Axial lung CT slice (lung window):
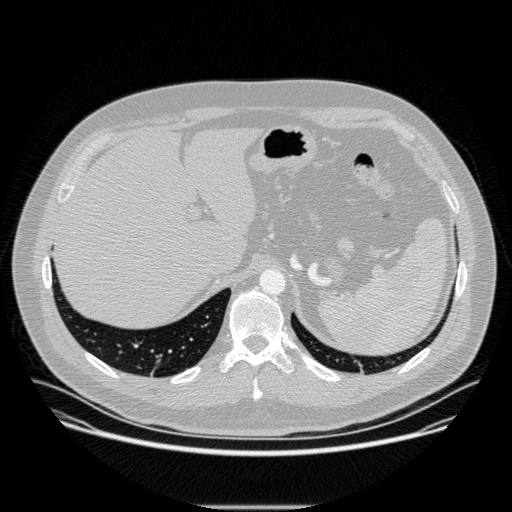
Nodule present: no